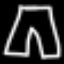
Label: pants